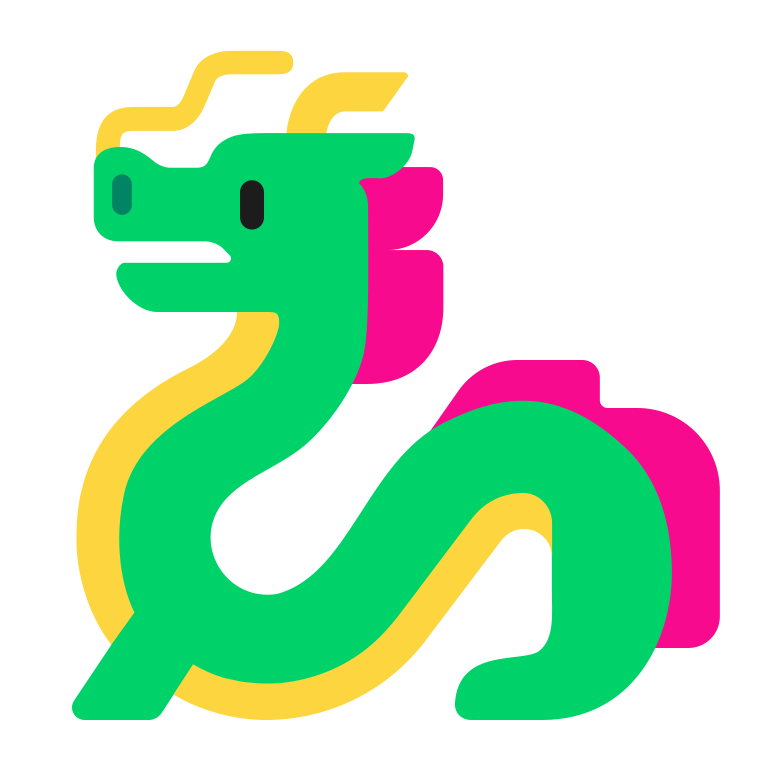
dragon flat